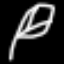
Label: leaf